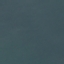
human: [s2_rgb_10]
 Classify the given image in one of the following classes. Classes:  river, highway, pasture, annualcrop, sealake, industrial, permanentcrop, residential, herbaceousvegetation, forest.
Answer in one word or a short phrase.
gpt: SeaLake